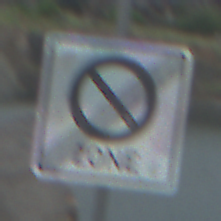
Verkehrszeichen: EndeEingeschraenktesHalteverbotZone
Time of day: MorningAfternoon
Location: Outdoor (Nature)
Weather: PartlyCloudy
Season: NotSpecified
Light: Natural